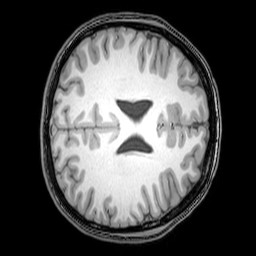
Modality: T1w
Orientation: axial
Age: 24
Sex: female
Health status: healthy
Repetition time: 0.081 s
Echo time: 0.037 s